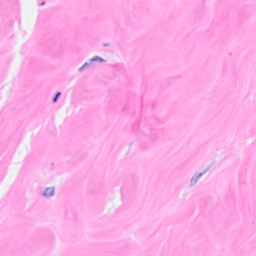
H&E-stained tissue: Breast